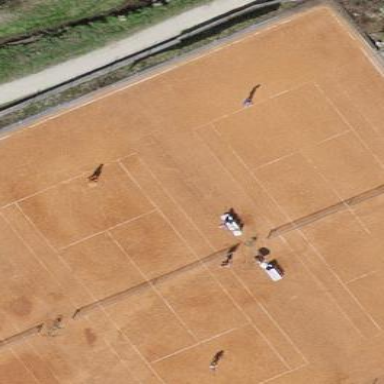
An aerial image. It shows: Tennis court on pitch.